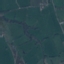
Land use / land cover: Pasture